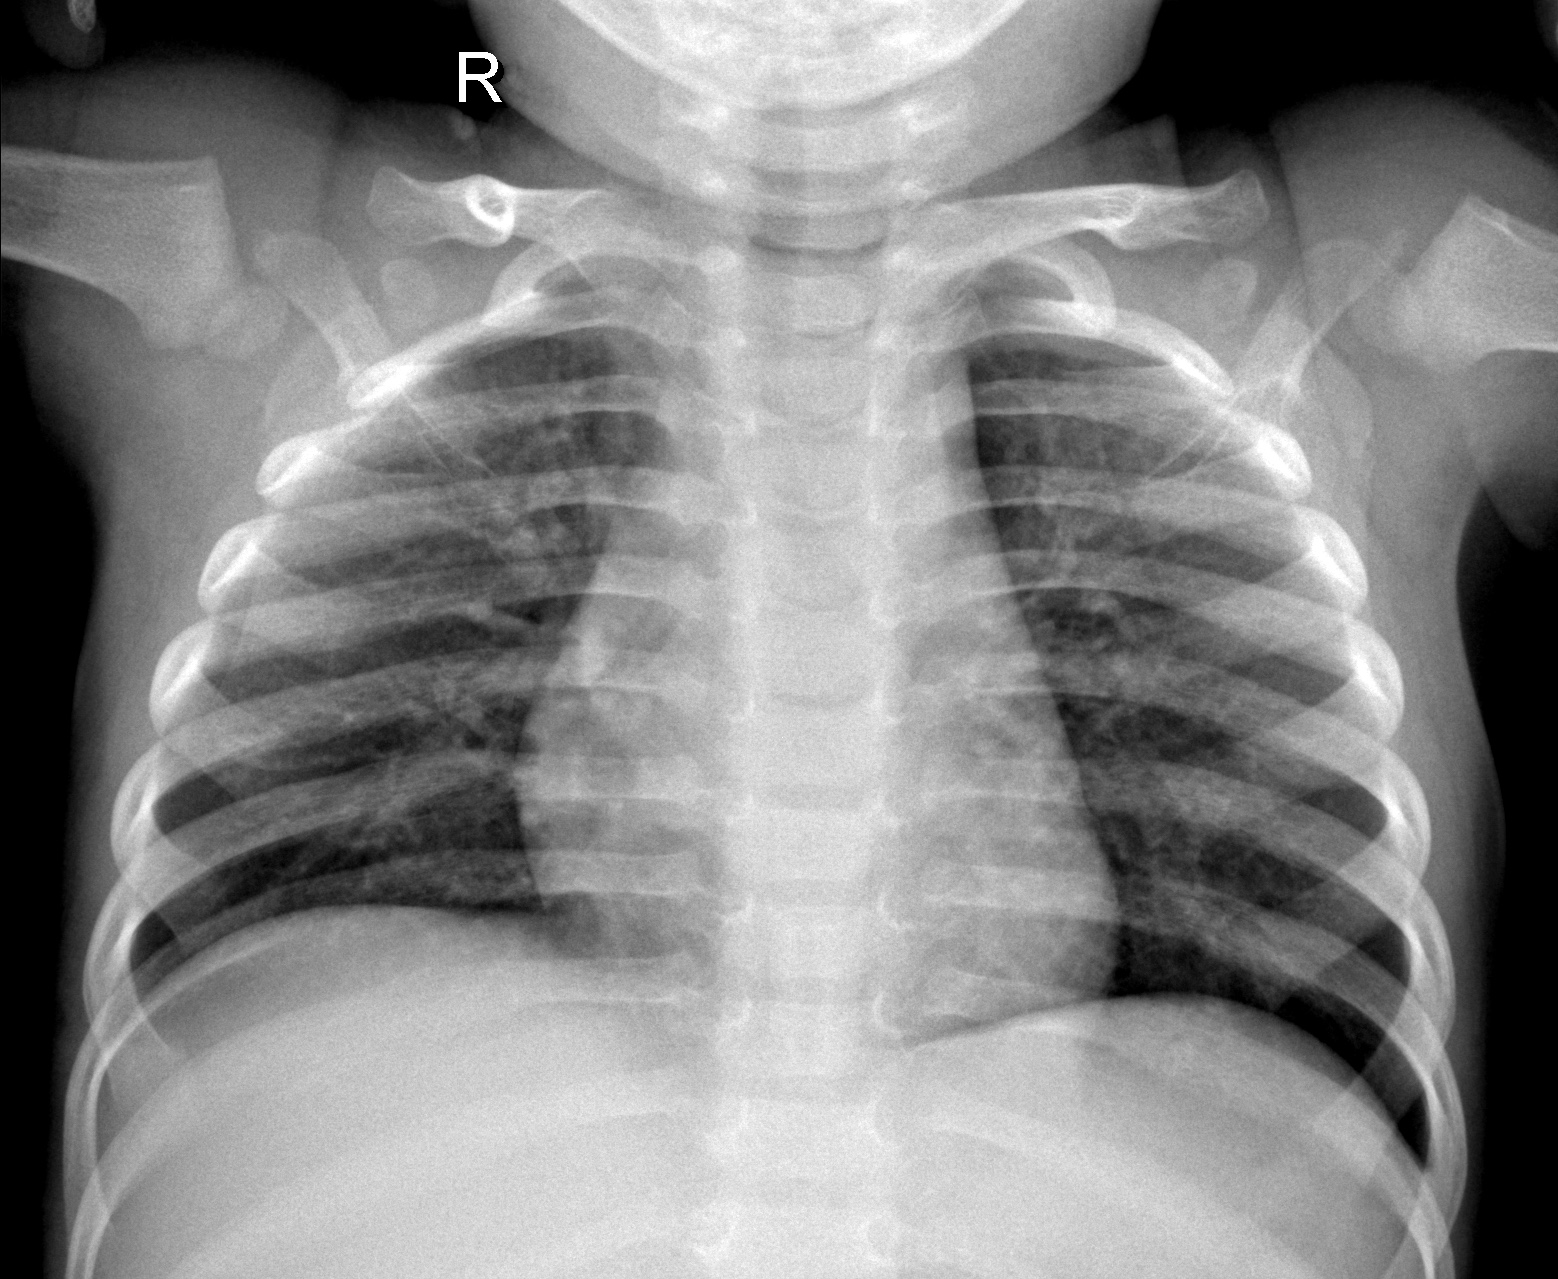
Diagnosis: NORMAL